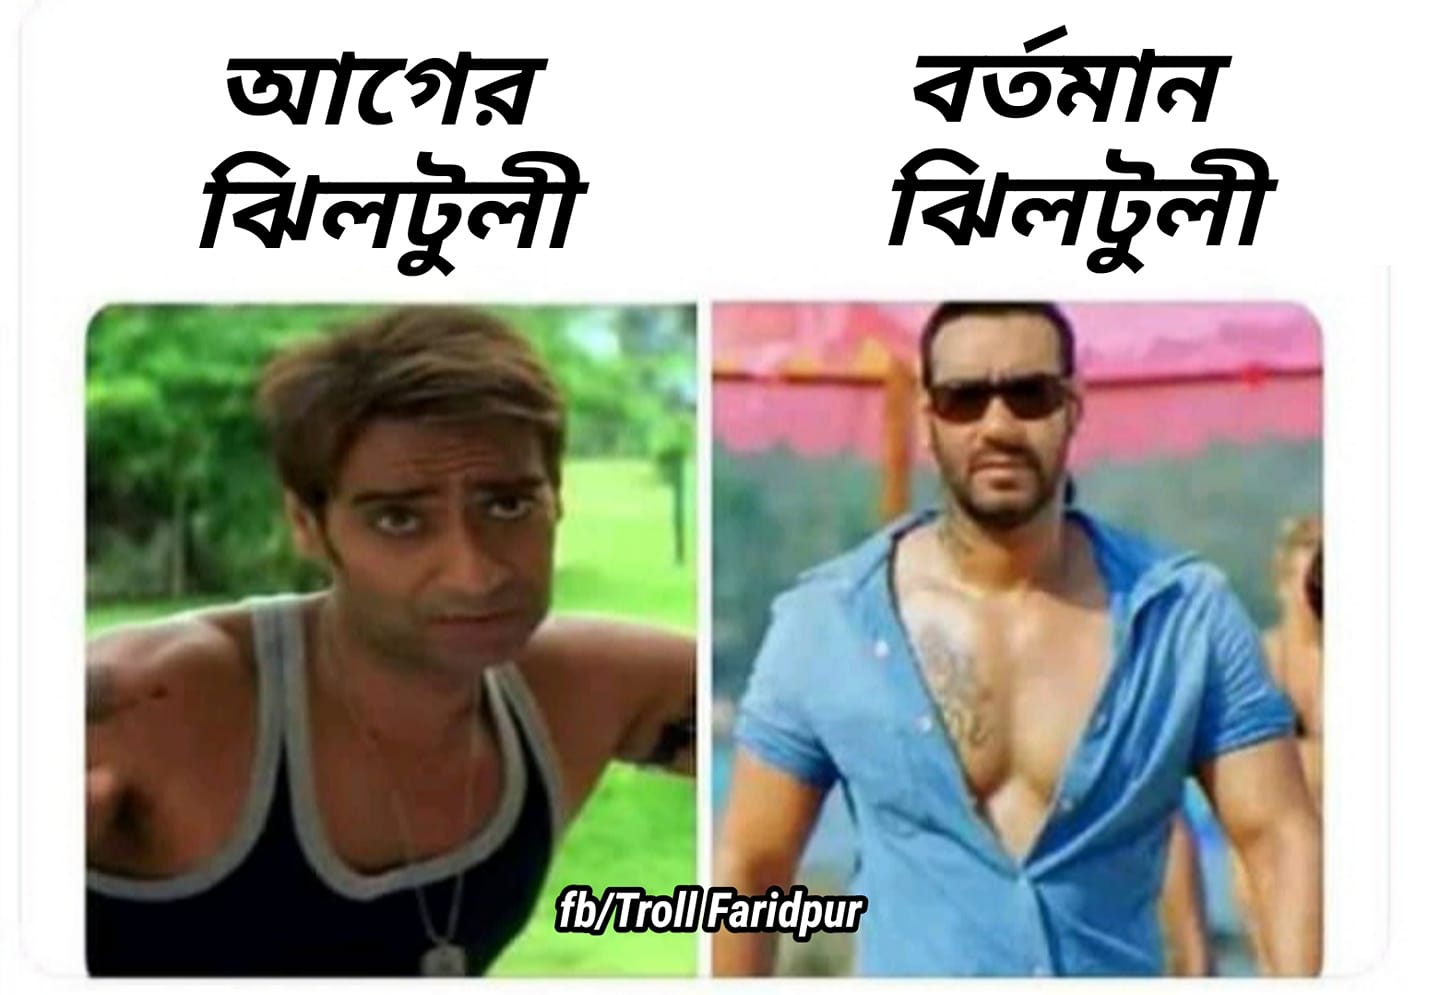
Caption: আগের ঝিলটুলী     বর্তমান ঝিলটুলী
Label: non-hate